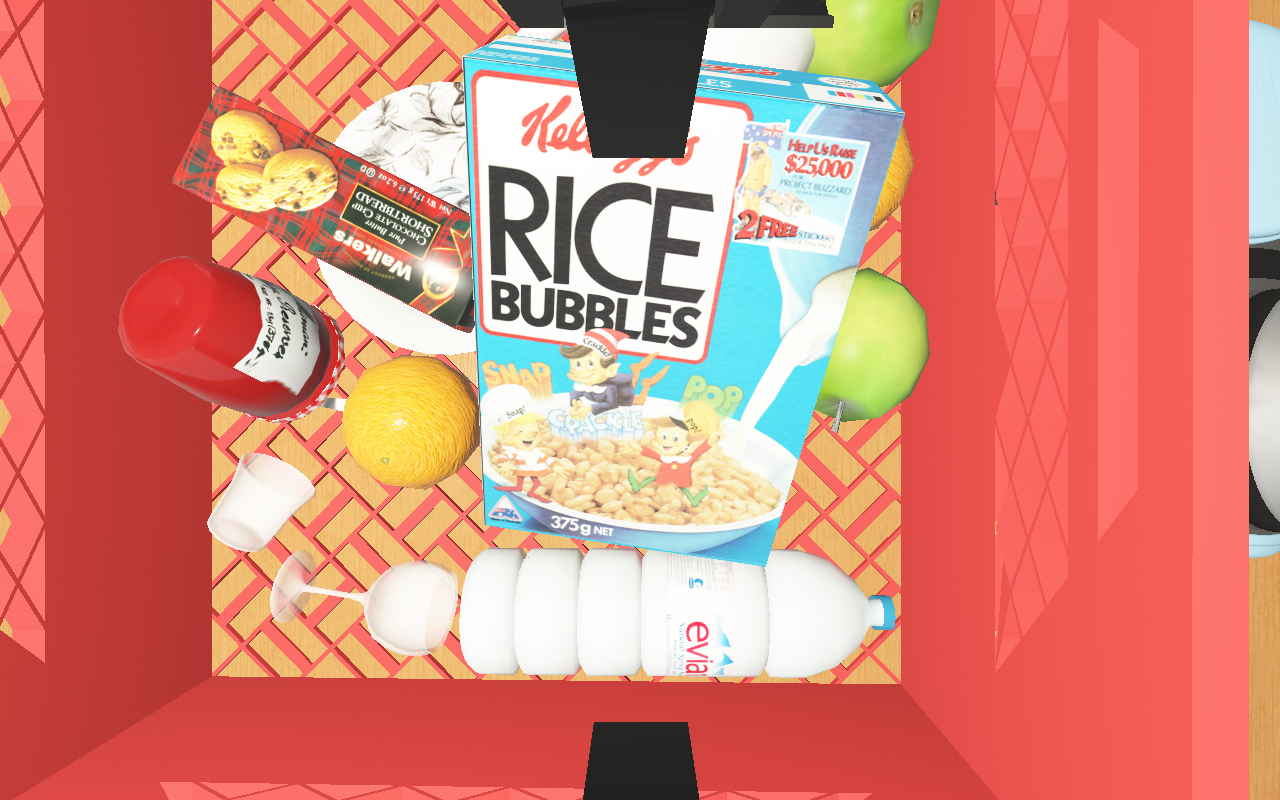
Objects in the scene:
water bottle
apple
wineglass
honey jar
jam jar
cereal box